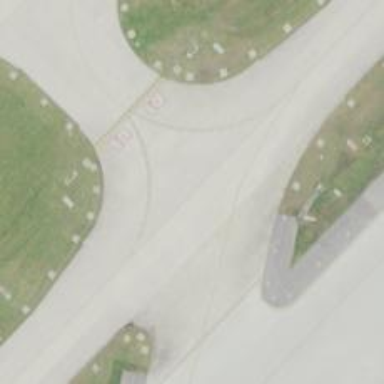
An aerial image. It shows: Image of taxiway at airport.